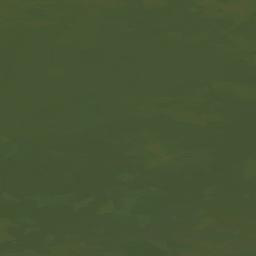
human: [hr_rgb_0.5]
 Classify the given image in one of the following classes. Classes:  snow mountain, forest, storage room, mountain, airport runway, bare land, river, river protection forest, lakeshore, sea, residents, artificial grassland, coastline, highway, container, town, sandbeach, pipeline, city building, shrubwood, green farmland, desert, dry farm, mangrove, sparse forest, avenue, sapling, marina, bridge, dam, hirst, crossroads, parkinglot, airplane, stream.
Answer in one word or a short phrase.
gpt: sea